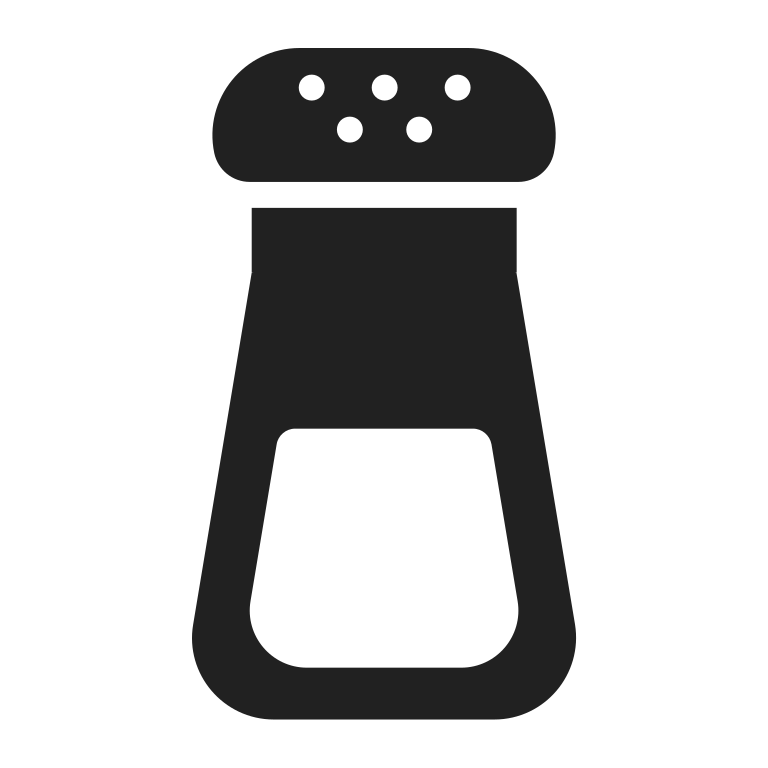
salt high contrast